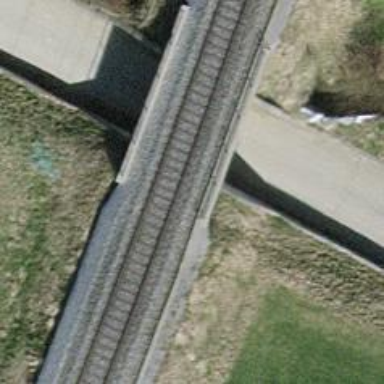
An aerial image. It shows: Railway bridge with electrified contact line. There is one track on the bridge.